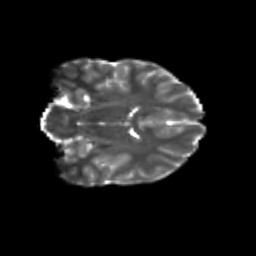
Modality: T2w
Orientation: coronal
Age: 12
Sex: male
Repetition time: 9.512 s
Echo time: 0.089 s